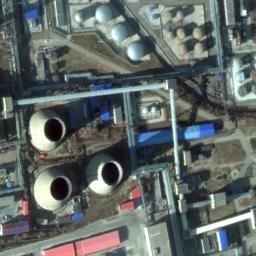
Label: thermal_power_station